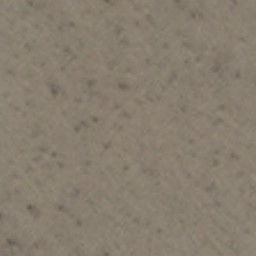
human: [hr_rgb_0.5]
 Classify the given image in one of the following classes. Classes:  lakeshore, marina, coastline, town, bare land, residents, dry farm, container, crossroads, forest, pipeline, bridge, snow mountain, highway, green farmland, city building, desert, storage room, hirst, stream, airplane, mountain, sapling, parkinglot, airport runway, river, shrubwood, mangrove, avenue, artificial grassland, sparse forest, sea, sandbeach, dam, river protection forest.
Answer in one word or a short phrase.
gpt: bare land